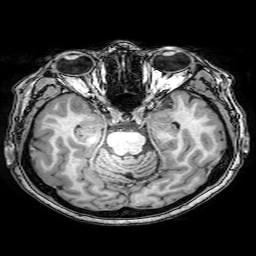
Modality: T1w
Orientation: coronal
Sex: female
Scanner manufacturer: philips
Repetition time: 0.008066 s
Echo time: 0.00369 s